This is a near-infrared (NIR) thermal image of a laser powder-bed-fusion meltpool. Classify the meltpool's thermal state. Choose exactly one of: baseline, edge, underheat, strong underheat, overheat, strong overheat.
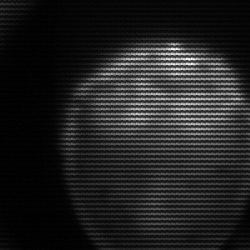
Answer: edge